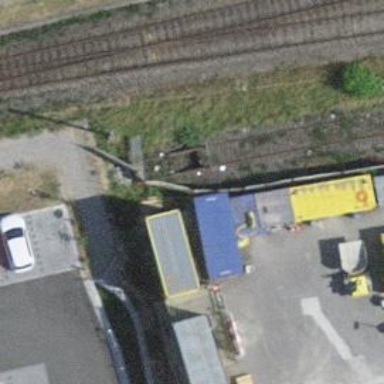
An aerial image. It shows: Railway buffer stop.